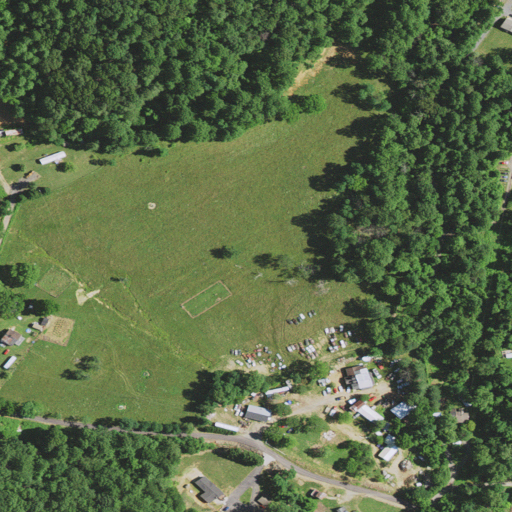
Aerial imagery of valley in Virginia named Powell Gap Hollow containing pasture, deciduous forest, open development, low intensity development, medium intensity development, and mixed forest